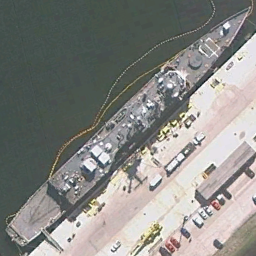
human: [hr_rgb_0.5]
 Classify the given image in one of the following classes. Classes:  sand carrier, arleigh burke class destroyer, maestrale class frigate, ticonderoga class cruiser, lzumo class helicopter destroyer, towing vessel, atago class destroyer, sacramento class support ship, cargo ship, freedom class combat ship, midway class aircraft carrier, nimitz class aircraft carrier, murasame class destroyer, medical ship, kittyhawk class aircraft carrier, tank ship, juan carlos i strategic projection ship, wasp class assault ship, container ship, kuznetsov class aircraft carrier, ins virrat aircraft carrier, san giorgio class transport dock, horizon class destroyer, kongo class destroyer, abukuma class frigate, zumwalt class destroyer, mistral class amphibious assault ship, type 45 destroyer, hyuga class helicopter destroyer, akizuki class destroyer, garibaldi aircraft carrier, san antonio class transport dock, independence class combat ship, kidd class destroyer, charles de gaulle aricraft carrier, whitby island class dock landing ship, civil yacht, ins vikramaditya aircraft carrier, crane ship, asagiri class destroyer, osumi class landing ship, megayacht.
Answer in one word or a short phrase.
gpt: Ticonderoga class cruiser